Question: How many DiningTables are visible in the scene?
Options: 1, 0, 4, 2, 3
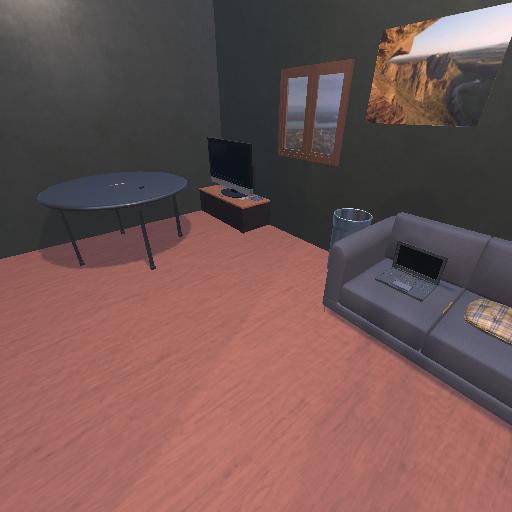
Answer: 1